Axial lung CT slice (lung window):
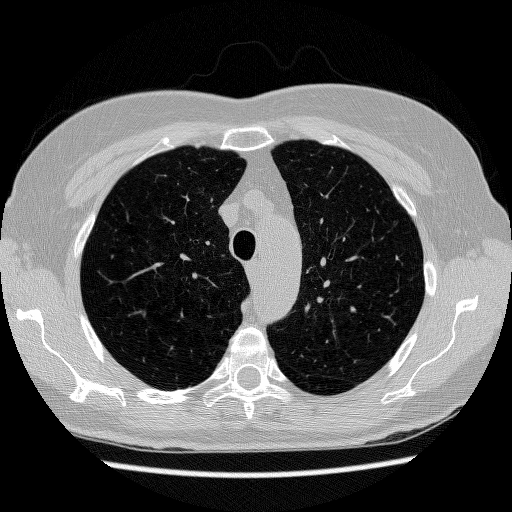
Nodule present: no